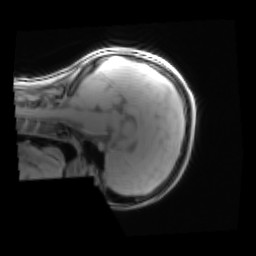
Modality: PDw
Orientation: sagittal
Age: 14
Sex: female
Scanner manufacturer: siemens
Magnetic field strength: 3 T
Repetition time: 0.25 s
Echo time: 0.00103 s